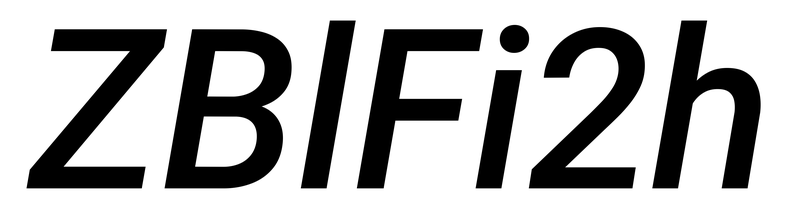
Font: Roboto-Italic_Medium_Italic